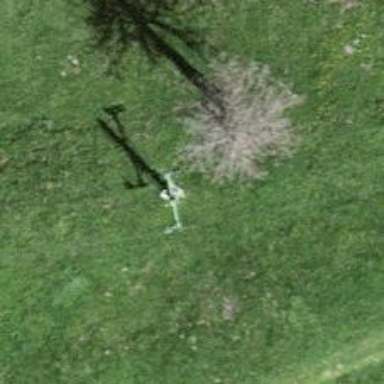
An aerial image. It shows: Pylon used for aerialway.